Field crop: maize
Growth stage: 2
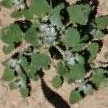
Species: chenopodium